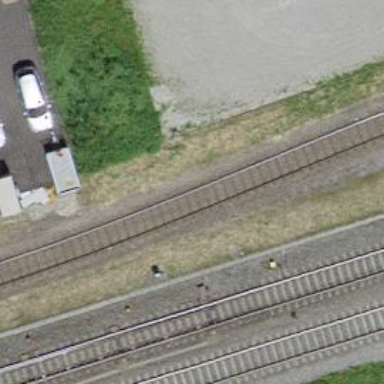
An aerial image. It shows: Single railway spur track.